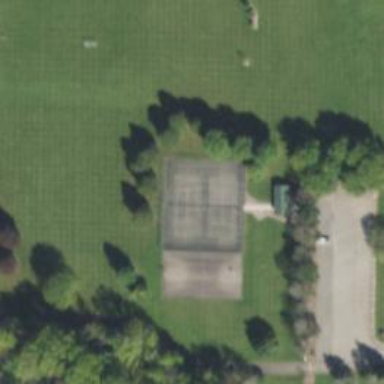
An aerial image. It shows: Tennis court on the leisure land pitch.